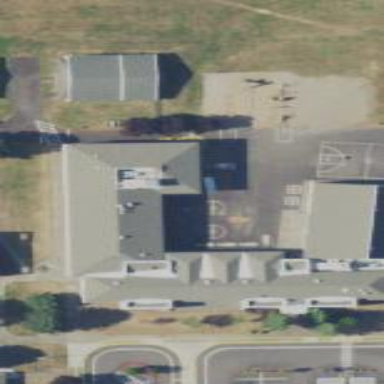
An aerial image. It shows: School building.